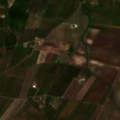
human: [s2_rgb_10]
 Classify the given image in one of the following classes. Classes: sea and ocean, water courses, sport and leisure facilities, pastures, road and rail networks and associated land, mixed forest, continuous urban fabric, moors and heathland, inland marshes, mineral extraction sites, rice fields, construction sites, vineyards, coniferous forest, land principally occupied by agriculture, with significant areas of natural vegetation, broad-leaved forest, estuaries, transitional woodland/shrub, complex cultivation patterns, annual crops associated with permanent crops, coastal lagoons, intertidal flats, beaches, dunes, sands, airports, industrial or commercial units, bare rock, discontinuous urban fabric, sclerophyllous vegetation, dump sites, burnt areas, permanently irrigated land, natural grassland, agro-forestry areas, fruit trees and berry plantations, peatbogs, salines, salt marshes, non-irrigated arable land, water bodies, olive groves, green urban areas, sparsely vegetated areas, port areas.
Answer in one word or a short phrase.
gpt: continuous urban fabric